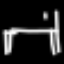
Label: bed